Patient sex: M
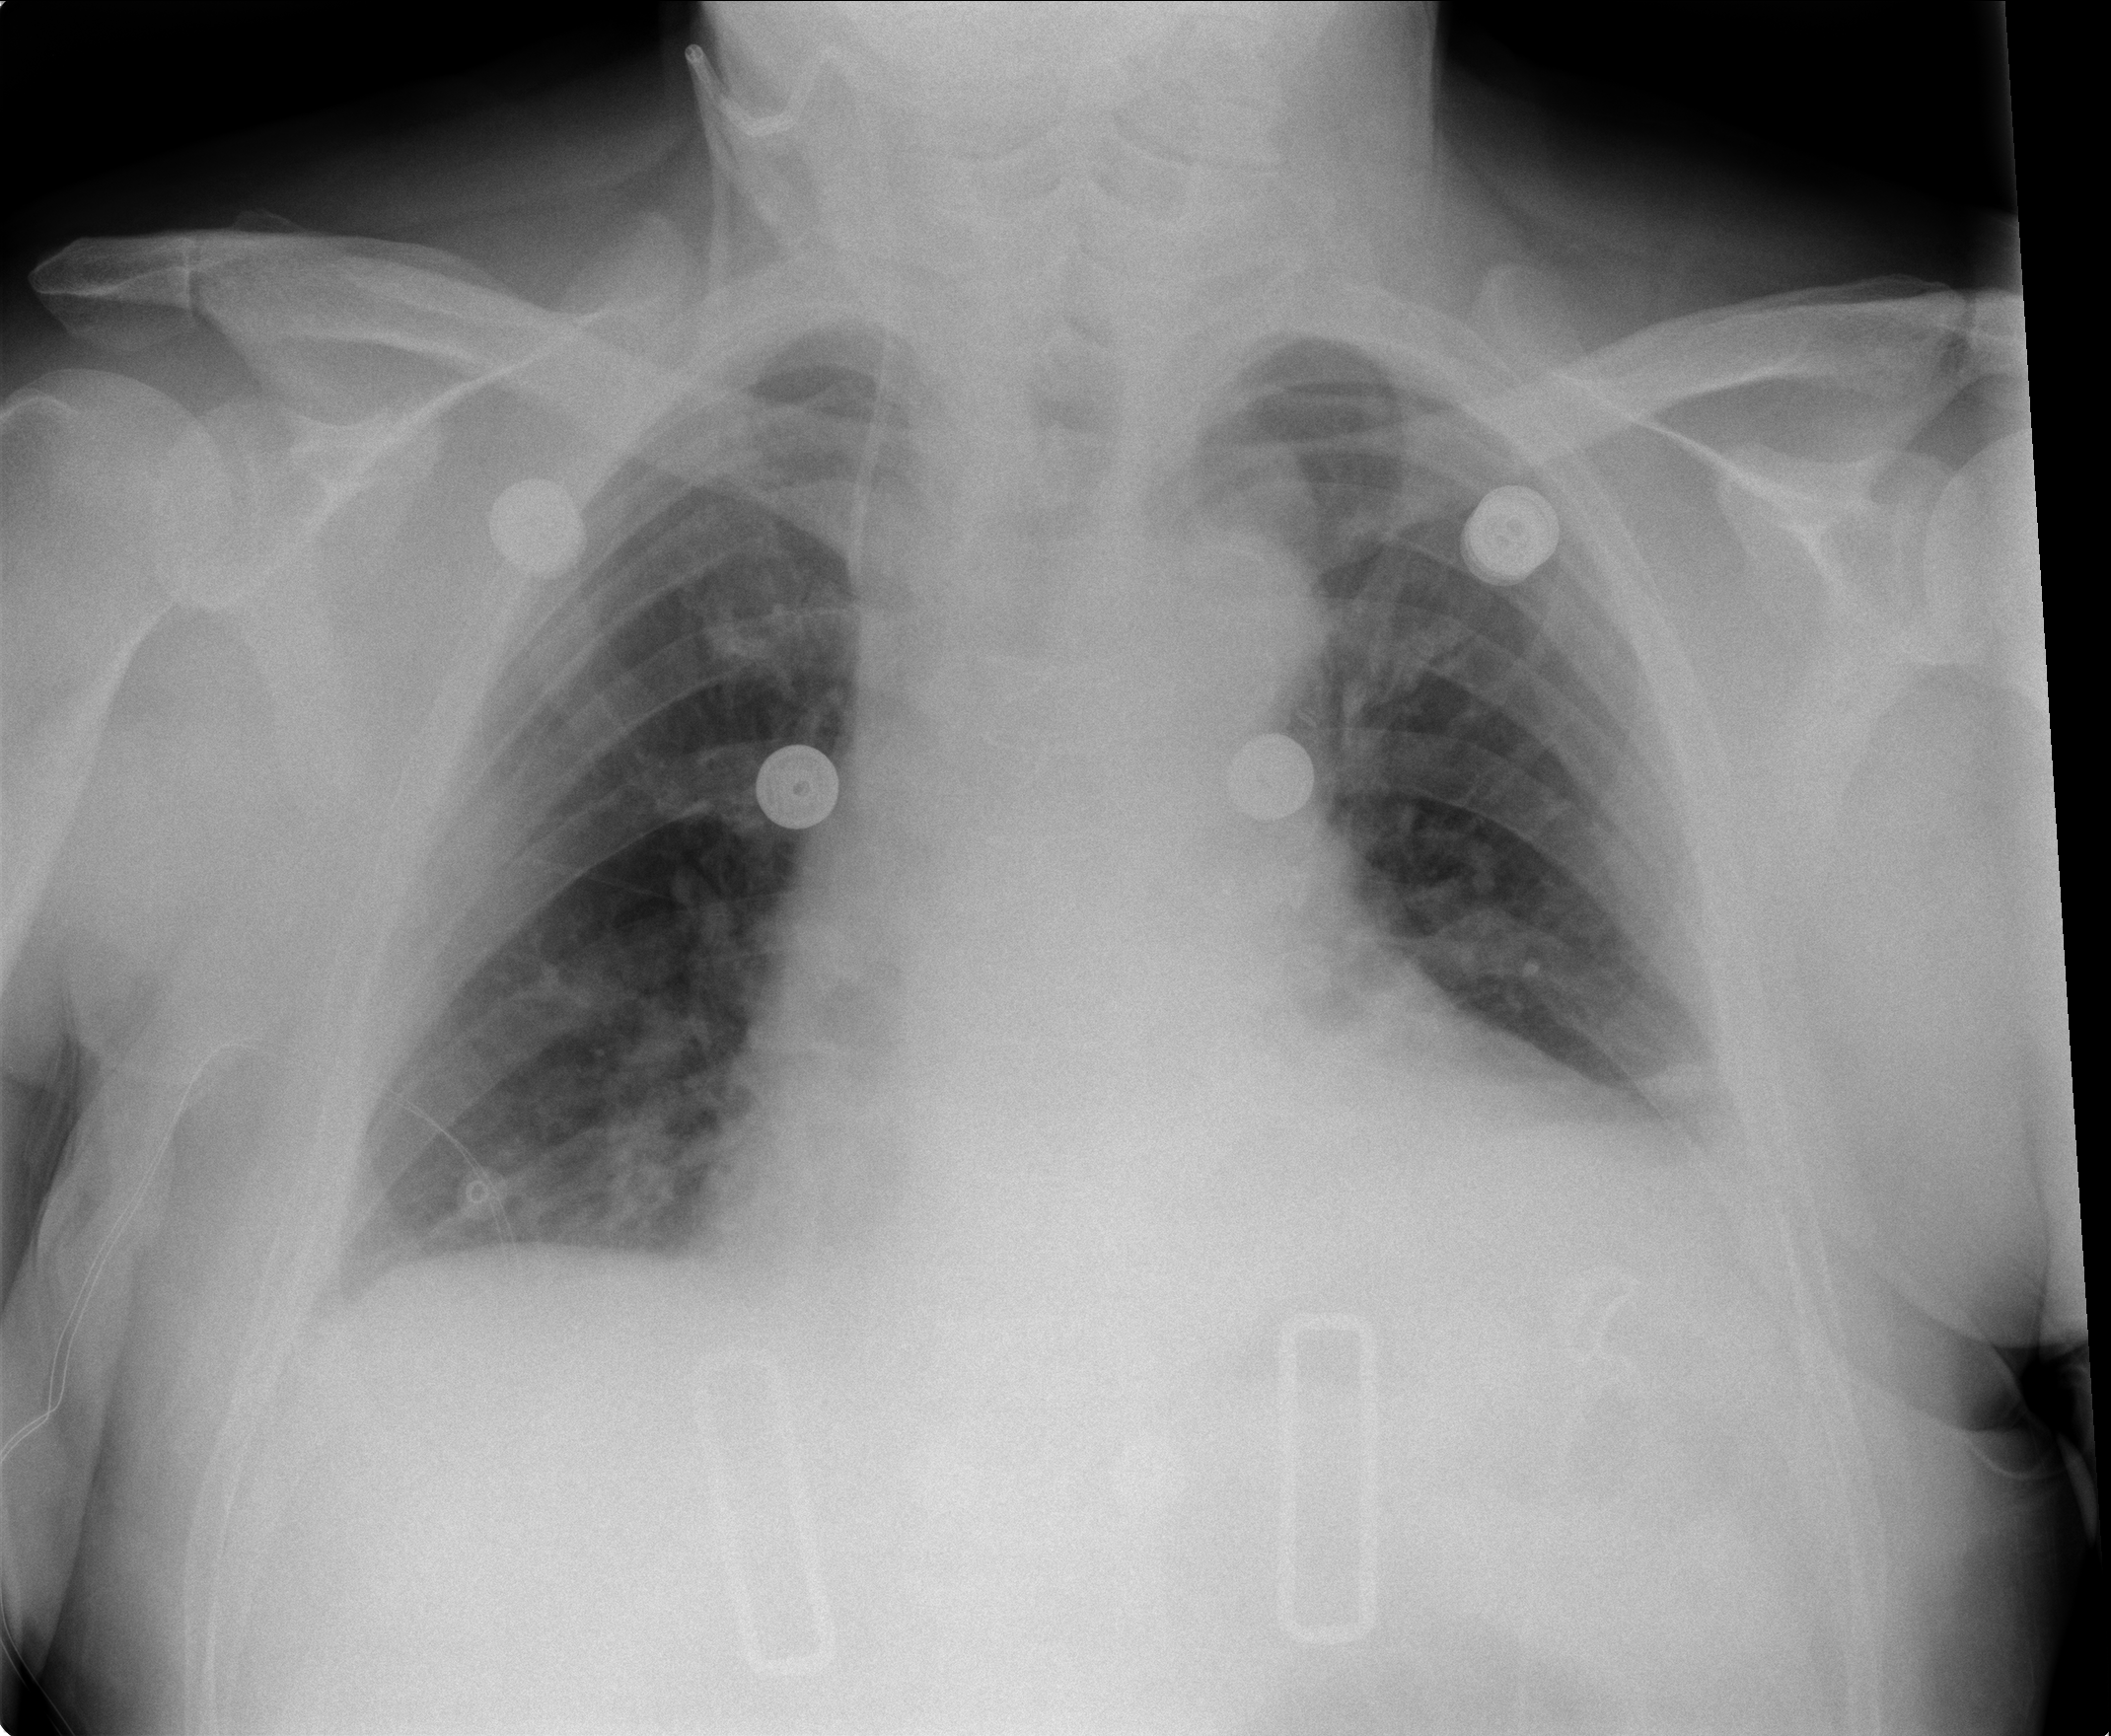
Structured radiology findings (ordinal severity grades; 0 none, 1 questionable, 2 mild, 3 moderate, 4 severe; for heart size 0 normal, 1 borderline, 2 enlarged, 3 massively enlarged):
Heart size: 2
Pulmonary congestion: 2
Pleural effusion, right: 1
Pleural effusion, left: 2
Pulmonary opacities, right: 0
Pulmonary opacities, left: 0
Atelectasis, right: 2
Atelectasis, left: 2